Question: I have the following left navigation menu inside my SharePoint web application:-

Now i want to hide the first two tables inside the Div (named; Documents & Images), i tried the following but it have only deleted the "Documents" table:-
'''
#ctl00_PlaceHolderLeftNavBar_ctl02_WebTreeView > table:first-child { display: none !important;}
'''
can anyone advice on this please ?
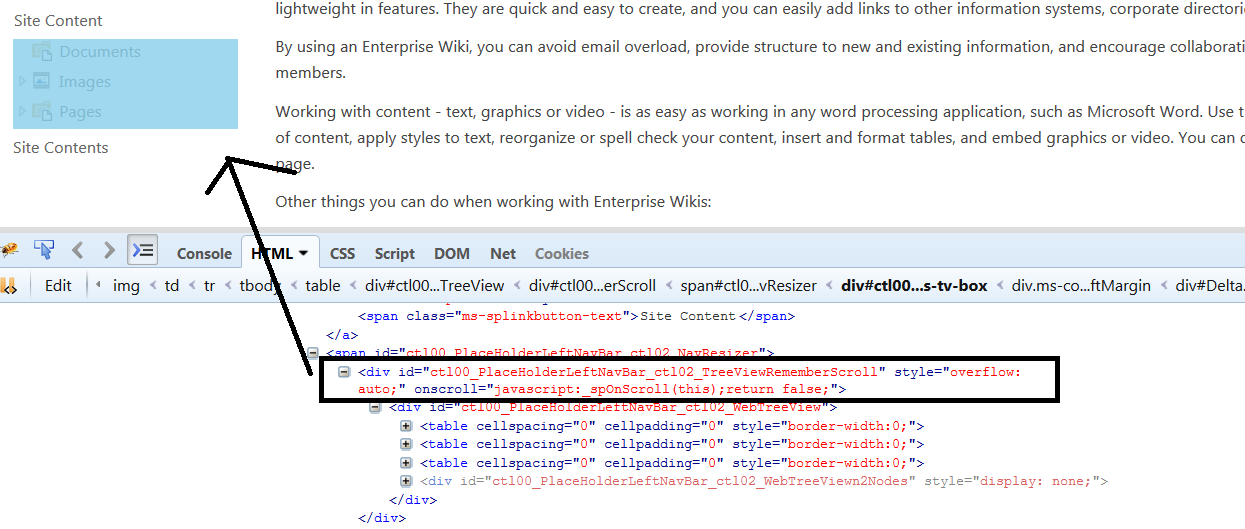
Answer: Use the ':nth-child(n)' selector, where 'n' is the element's position index in the container, so:
'''
#ctl00_PlaceHolderLeftNavBar_ctl02_WebTreeView > table:nth-child(1),
#ctl00_PlaceHolderLeftNavBar_ctl02_WebTreeView > table:nth-child(2) {
...
}
'''